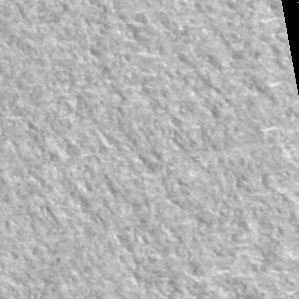
Label: frost